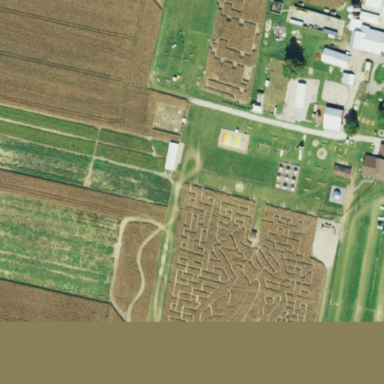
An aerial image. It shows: Maze attraction.